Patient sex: M
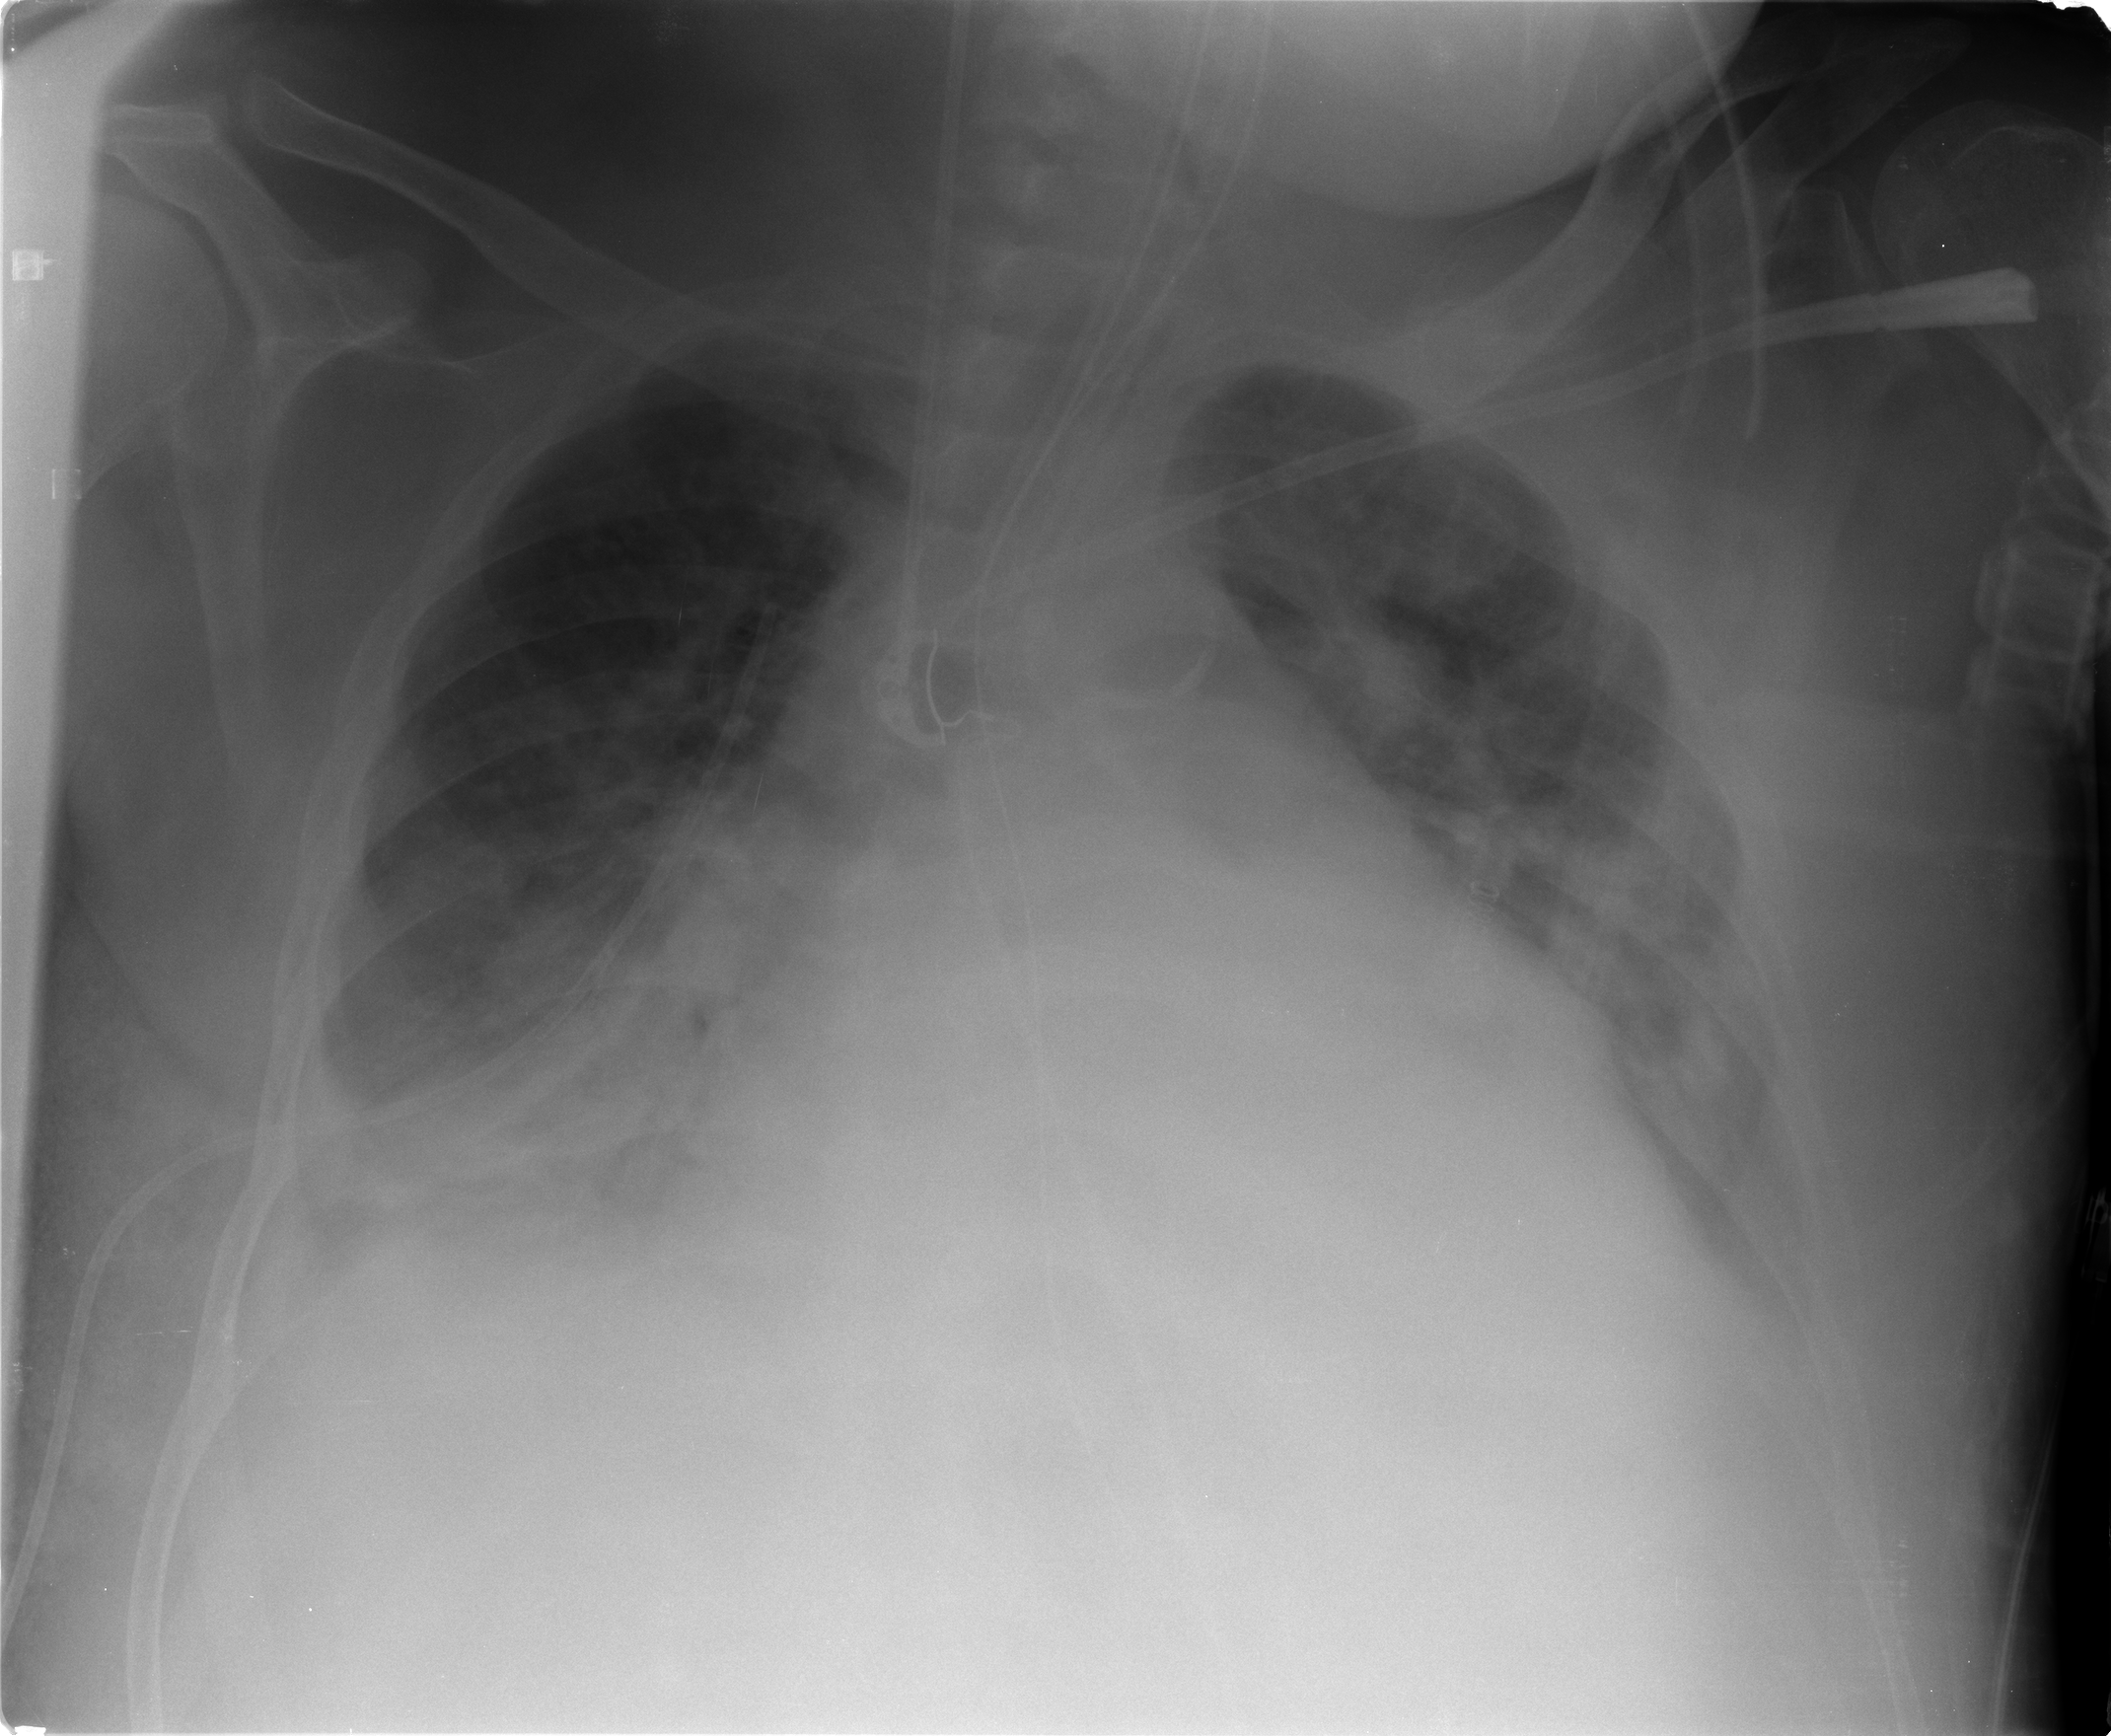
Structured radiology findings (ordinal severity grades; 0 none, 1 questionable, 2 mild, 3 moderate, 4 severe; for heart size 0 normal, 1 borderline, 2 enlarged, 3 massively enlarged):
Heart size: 2
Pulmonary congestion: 2
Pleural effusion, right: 2
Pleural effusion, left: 2
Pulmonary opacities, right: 2
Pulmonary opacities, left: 2
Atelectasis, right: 3
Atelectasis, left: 2